Question: I would like to create a table with two cells with borders that take the corners and half the middle section:

I played around with dashed lines but to no avail. If some could point me to the right direction, that would be nice.
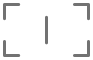
Answer: You need to set the borders of the cell to 'NO_BORDER' and use a cell event to draw custom borders. You can find some examples <URL>.
Take for instance the <URL> example. It defines the following cell event:
'''
public class MyCellEvent extends PdfPCellEvent {
public void cellLayout(PdfPCell cell, Rectangle position,
PdfContentByte[] canvases) {
float x1 = position.getLeft() + 2;
float x2 = position.getRight() - 2;
float y1 = position.getTop() - 2;
float y2 = position.getBottom() + 2;
PdfContentByte canvas = canvases[PdfPTable.LINECANVAS];
canvas.rectangle(x1, y1, x2 - x1, y2 - y1);
canvas.stroke();
}
}
'''
Now if you do 'cell.setCellEvent(new MyCellEvent());' the cell will have a custom border: a rectangle that is slightly smaller than what you'd normally have with the default border.
In your case, you don't need the 'rectangle()' method. You wont to get the coordinates from the position variable and use these coordinates in a series of 'moveTo()', 'lineTo()', 'stroke()' operations.